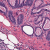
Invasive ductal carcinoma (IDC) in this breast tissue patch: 0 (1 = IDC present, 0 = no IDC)